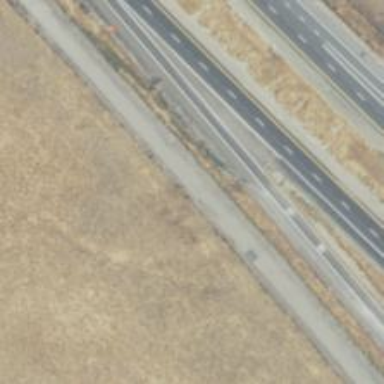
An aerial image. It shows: Motorway link.